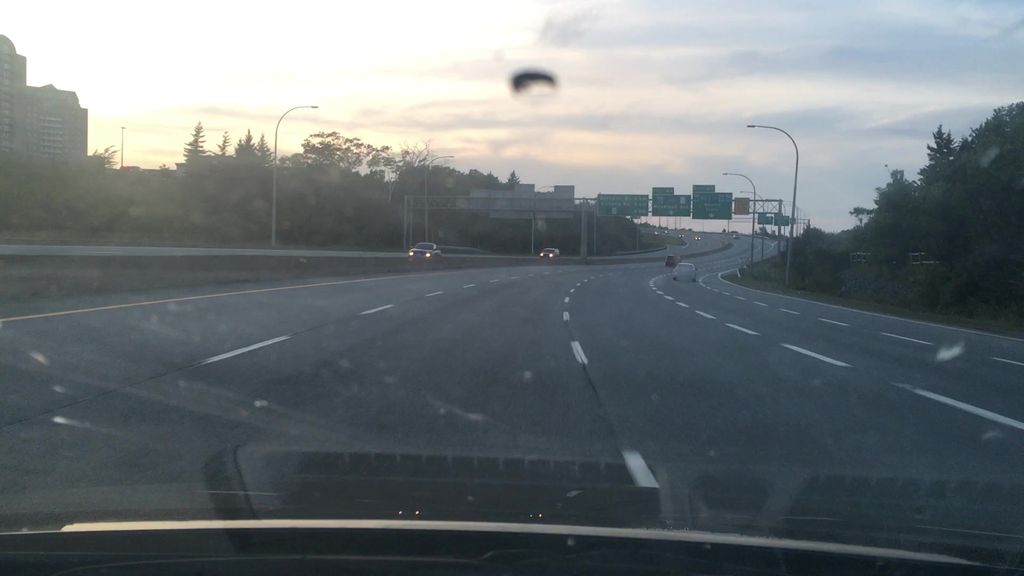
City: halifax